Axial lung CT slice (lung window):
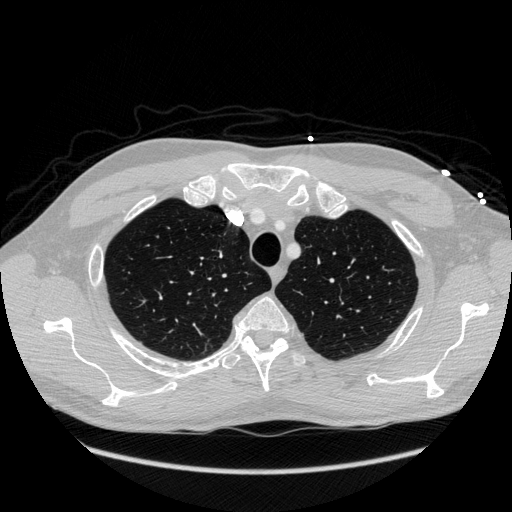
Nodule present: no